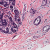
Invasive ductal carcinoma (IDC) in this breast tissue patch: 1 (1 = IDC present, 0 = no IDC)